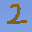
Label: 2